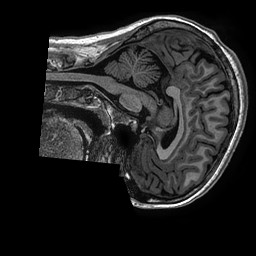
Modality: T1w
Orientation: sagittal
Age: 20
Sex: female
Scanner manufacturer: ge
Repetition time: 0.00733 s
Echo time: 0.003 s